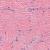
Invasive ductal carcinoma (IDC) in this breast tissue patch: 0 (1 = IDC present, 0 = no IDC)